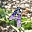
Label: 4